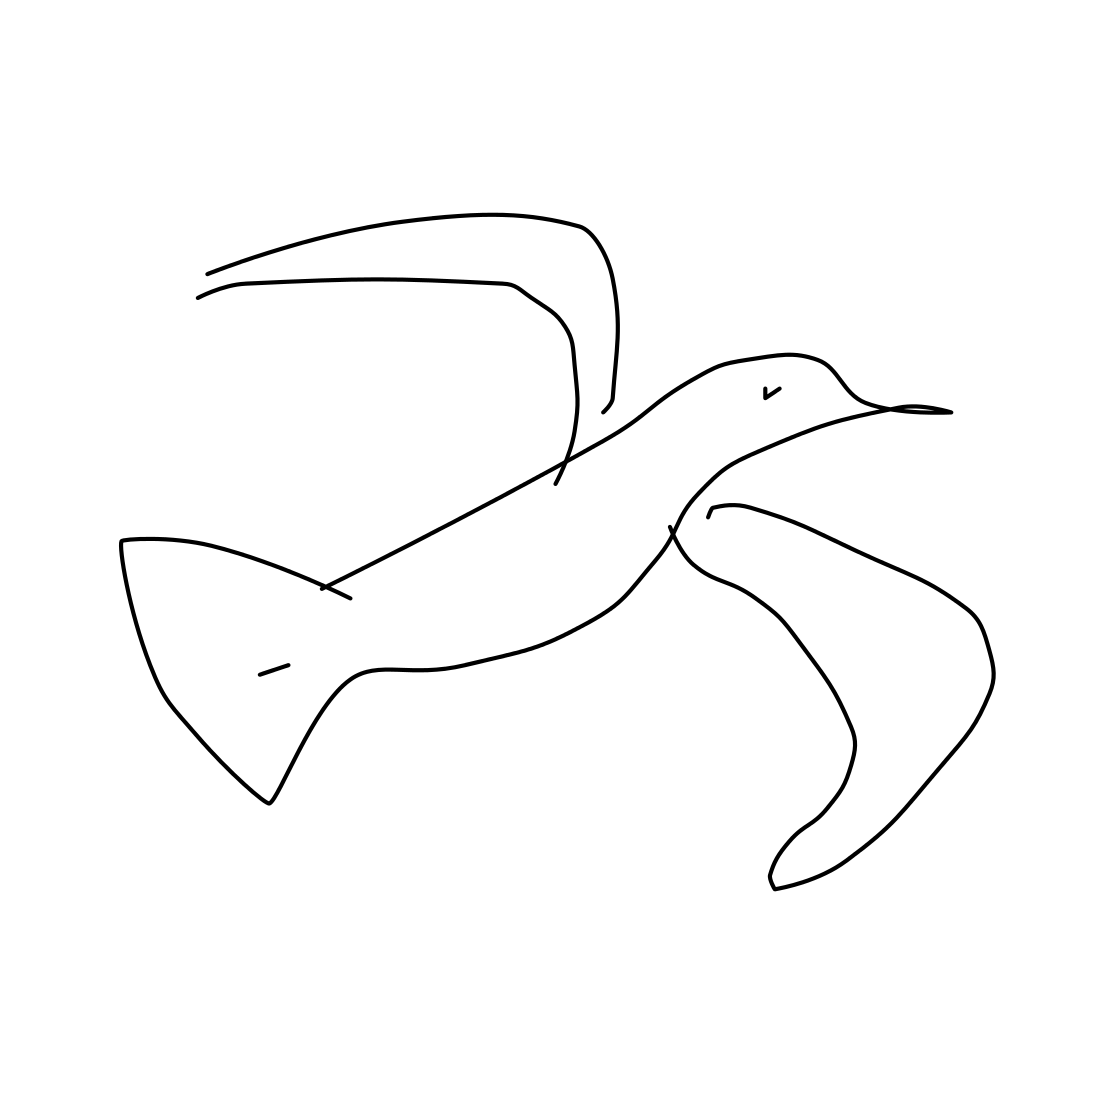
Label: seagull